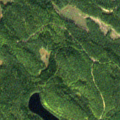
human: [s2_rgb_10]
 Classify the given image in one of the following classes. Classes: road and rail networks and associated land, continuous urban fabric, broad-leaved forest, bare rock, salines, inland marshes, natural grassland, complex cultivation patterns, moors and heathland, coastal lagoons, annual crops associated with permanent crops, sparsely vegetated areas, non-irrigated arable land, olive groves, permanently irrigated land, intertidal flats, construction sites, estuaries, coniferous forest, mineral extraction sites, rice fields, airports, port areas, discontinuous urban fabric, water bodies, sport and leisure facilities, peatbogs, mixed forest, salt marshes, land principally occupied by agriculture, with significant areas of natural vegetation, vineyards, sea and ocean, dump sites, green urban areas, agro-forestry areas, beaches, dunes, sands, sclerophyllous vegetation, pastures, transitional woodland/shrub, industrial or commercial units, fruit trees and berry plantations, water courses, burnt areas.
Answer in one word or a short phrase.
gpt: coniferous forest